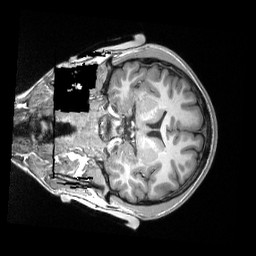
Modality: T1w
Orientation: coronal
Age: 19
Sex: male
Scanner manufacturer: siemens
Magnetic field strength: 3 T
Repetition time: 2.3 s
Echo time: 0.00298 s